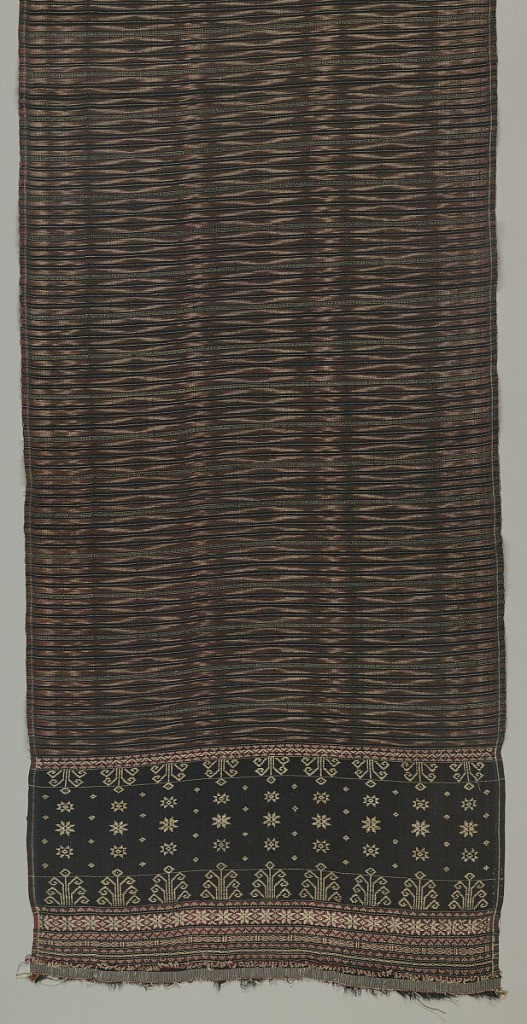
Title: Textile
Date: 19th century
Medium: cotton, tin edging Technique: tied resist patterning in weft (ikat) on plain weave; discontinuous supplementary weft patterning (brocaded)
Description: Narrow textile, probably a breast cloth (kemben), with ikat warp-printed center. In black, red, and white. Ends brocaded and warps gathered in tin edging.